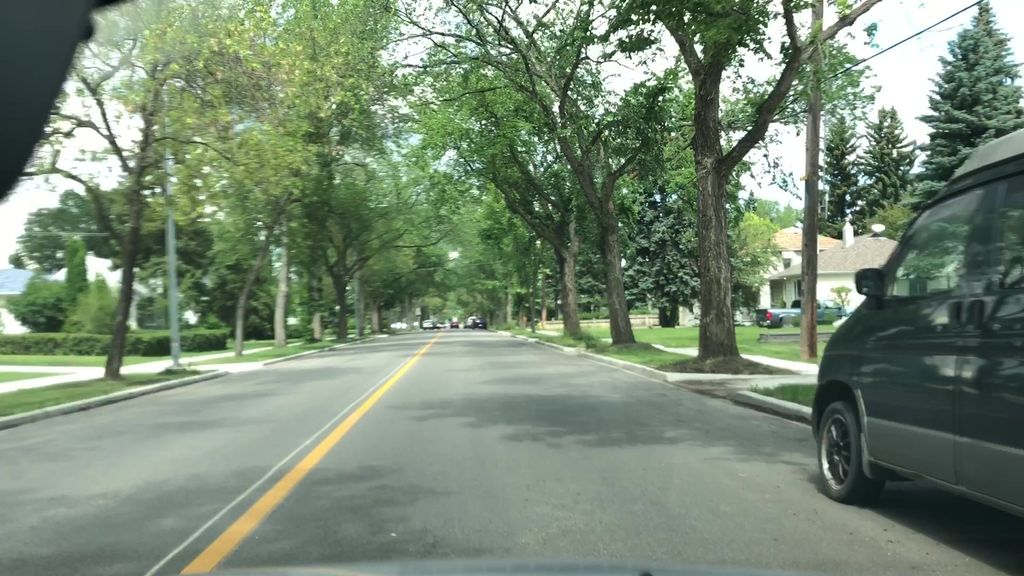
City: edmonton